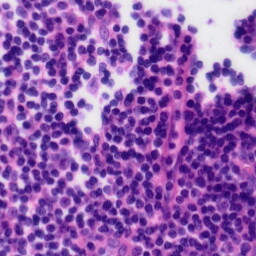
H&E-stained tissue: Tonsil